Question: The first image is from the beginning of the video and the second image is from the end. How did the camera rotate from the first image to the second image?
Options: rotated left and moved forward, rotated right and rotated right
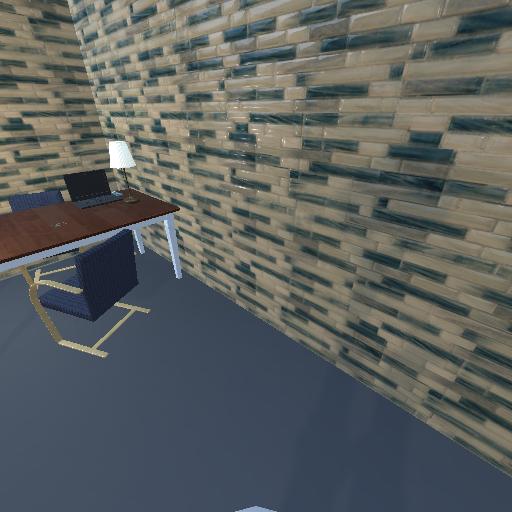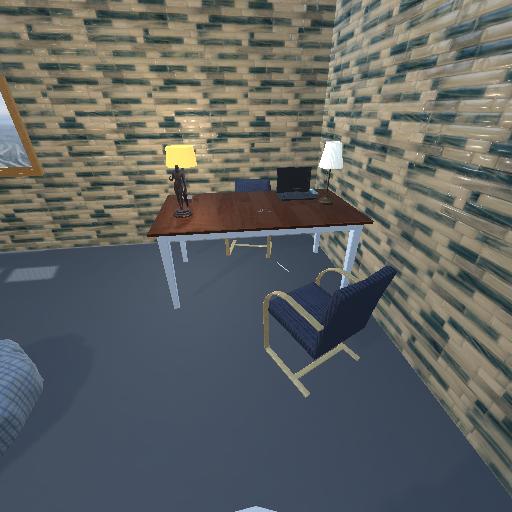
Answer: rotated left and moved forward